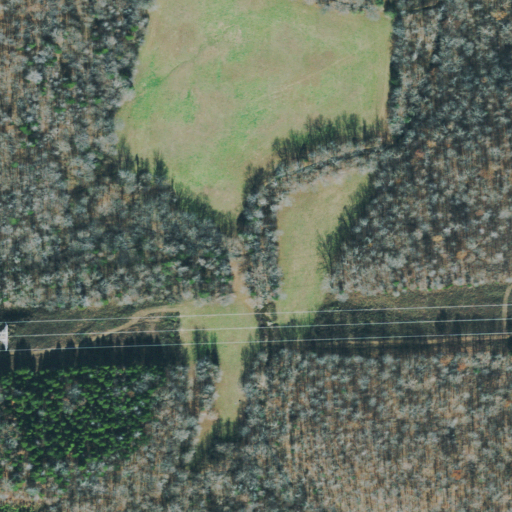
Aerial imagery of valley in Tennessee named Helwick Hollow containing deciduous forest, grassland, open development, mixed forest, evergreen forest, pasture, and low intensity development